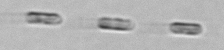
Label: Skeletonema